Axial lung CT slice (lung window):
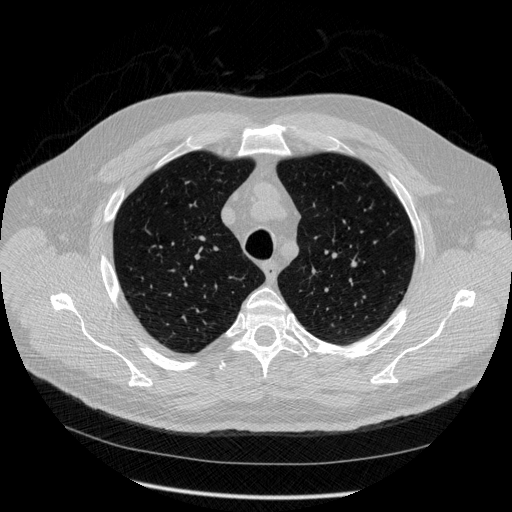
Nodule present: no